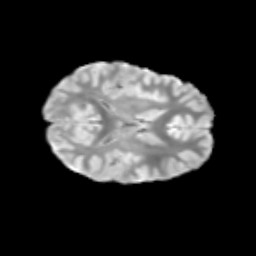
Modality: T2w
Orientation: axial
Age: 9
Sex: female
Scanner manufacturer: siemens
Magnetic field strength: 3 T
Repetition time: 3.8 s
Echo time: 0.07 s